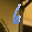
Label: 6